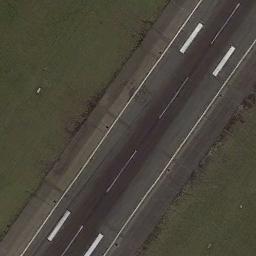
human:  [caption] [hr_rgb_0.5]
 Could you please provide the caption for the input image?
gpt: There is a green lawn next to the runway, With white dashes of varying thickness on the runway .

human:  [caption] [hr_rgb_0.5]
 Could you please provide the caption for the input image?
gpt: The runway with several touchdown zone markings goes through the lawn .

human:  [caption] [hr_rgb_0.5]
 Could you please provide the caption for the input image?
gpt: The grass is beside the runway .

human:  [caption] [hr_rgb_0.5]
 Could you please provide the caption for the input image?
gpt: The runway is on the grass .

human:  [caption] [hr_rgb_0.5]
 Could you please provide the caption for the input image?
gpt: There are green meadows beside the runway .